Interaction volume radius: 10 \u00c5
Interaction volume height: 15 \u00c5
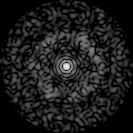
Disorder parameter: 0.764